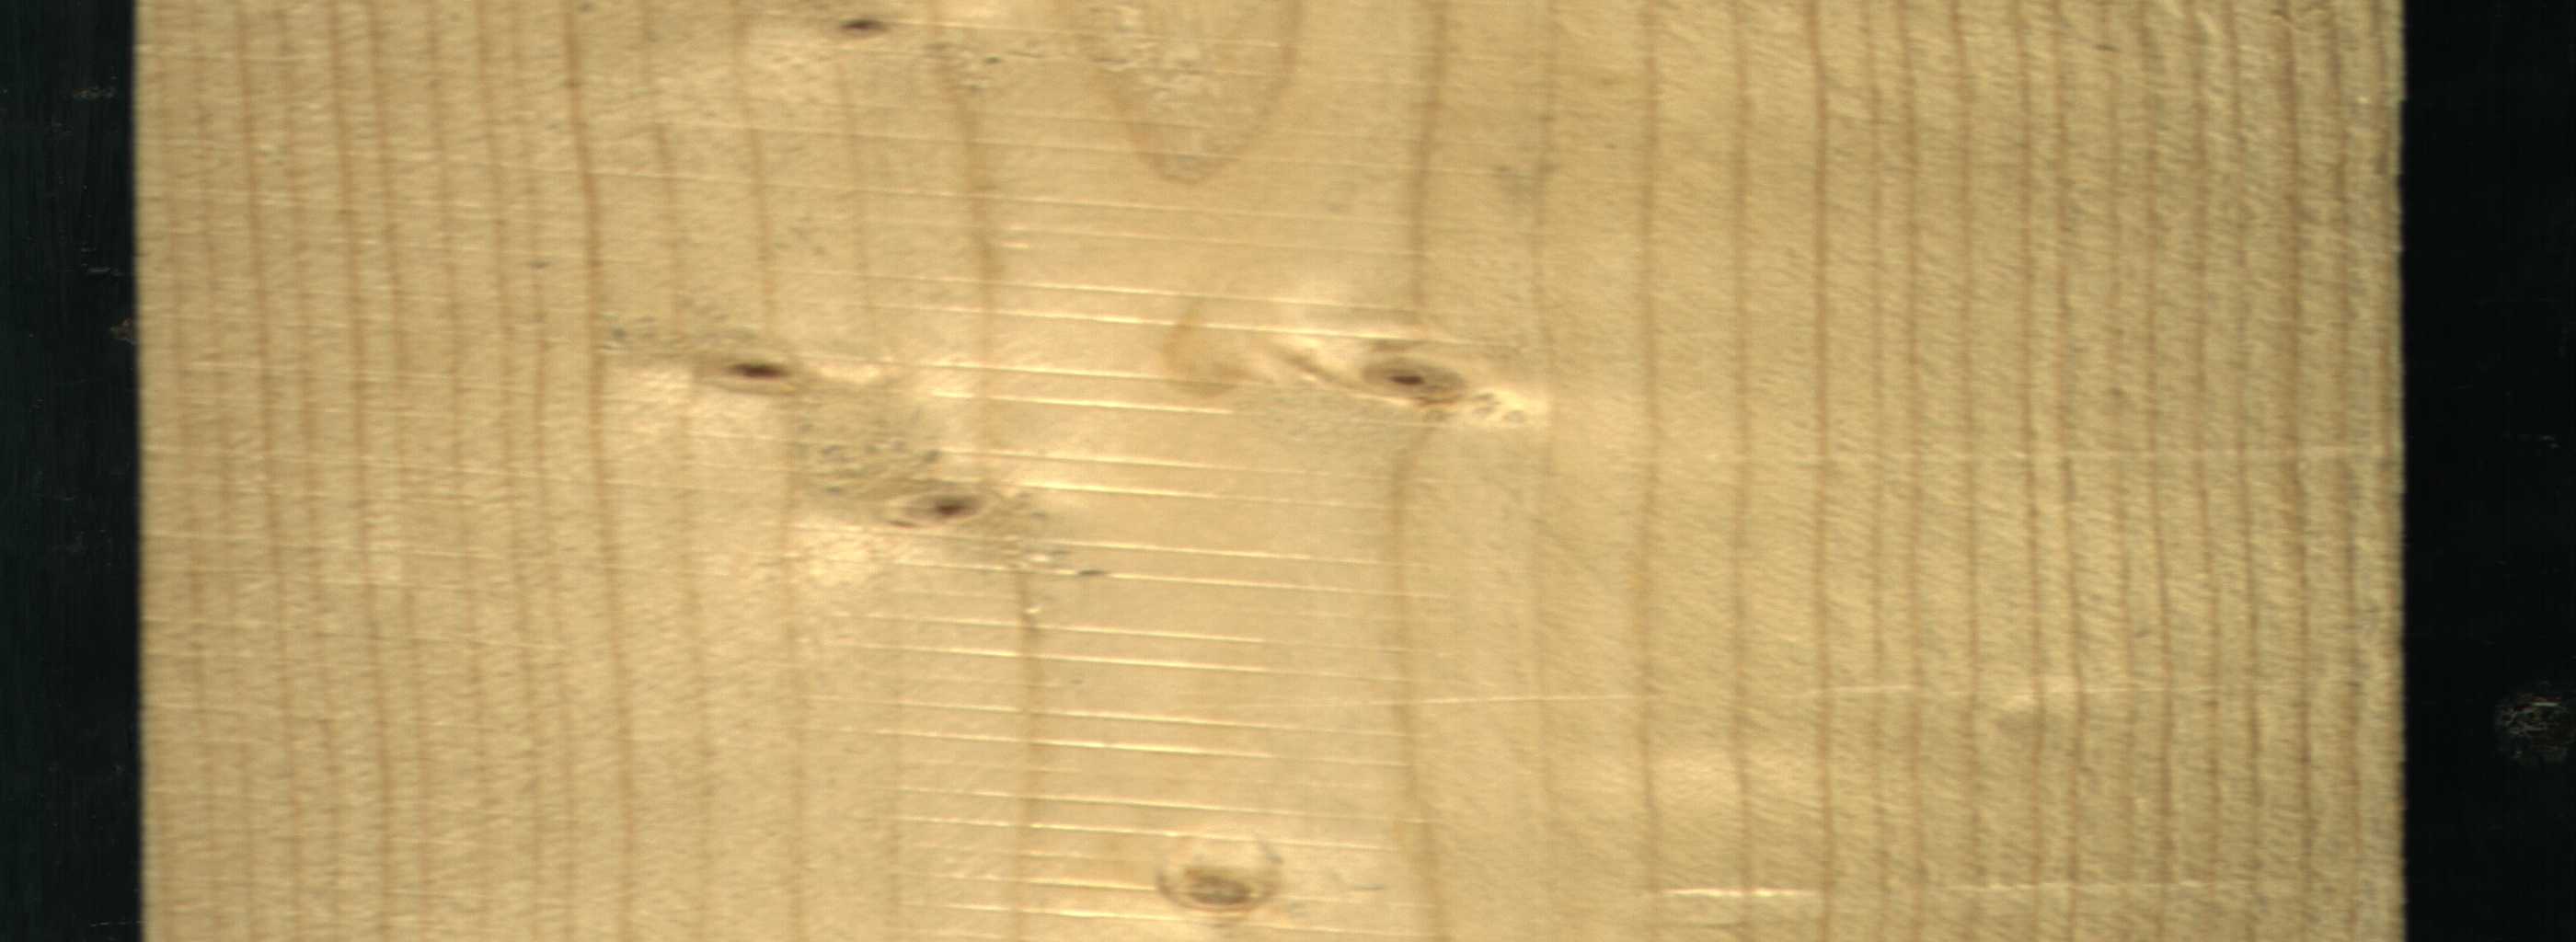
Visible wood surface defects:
Live_Knot
Live_Knot
Live_Knot
Live_Knot
Live_Knot